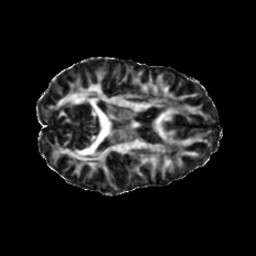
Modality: FA
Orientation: axial
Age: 35
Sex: female
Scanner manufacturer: ge
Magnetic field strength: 3 T
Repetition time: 7.8 s
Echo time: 0.0607 s